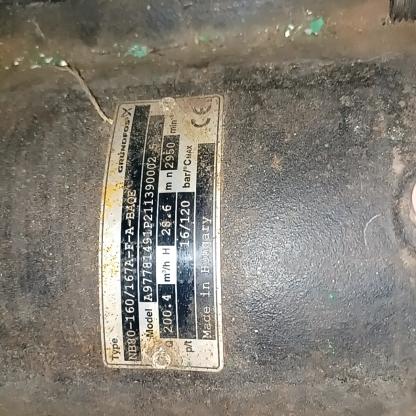
Klasa: tabliczka-znamionowa